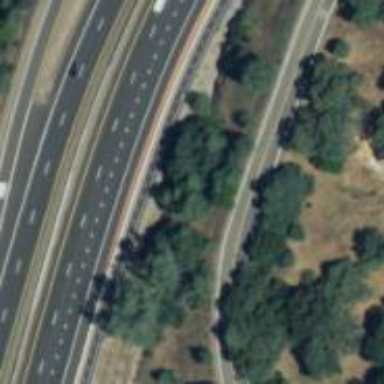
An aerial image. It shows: Cycleway.